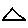
Label: triangle